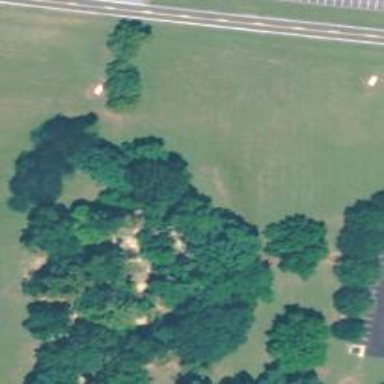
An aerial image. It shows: Disc golf tee area.